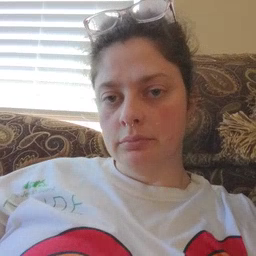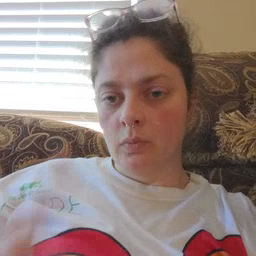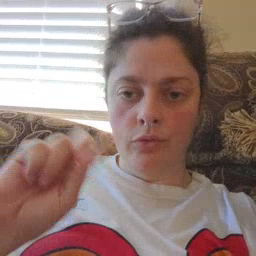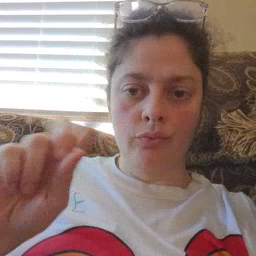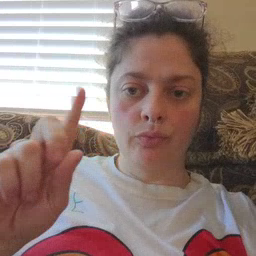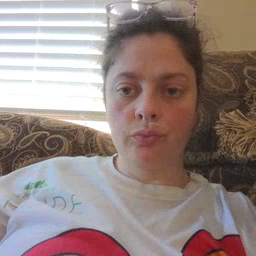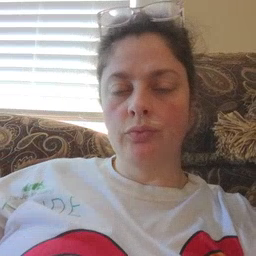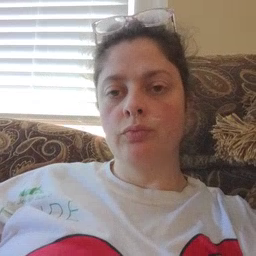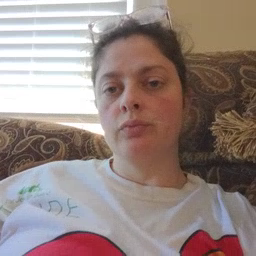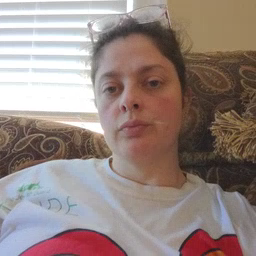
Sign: where